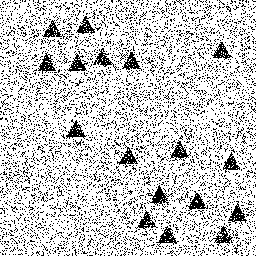
Squares: 0
Triangles: 17
Stars: 0
Total shapes: 17